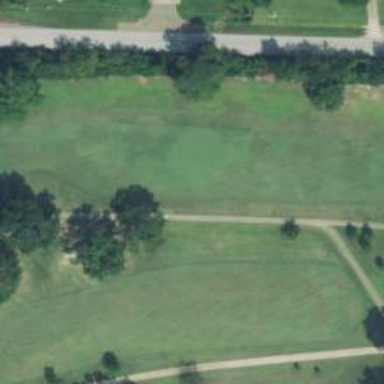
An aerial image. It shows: View of golf hole.